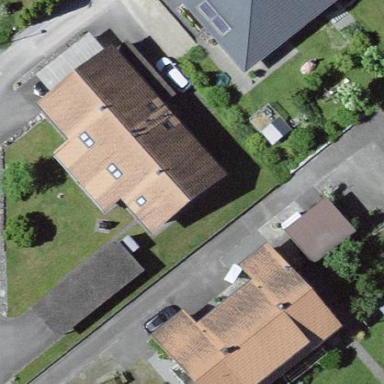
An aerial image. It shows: Residential building.